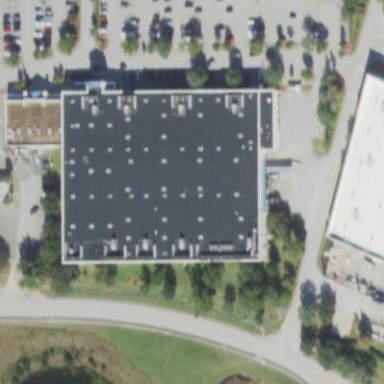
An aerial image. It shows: Wholesale shop building.